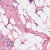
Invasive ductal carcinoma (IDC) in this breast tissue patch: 1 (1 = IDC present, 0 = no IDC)